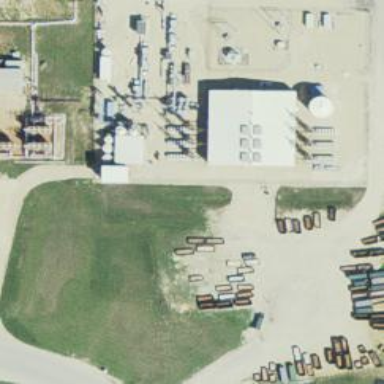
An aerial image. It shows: Generator for power supply.